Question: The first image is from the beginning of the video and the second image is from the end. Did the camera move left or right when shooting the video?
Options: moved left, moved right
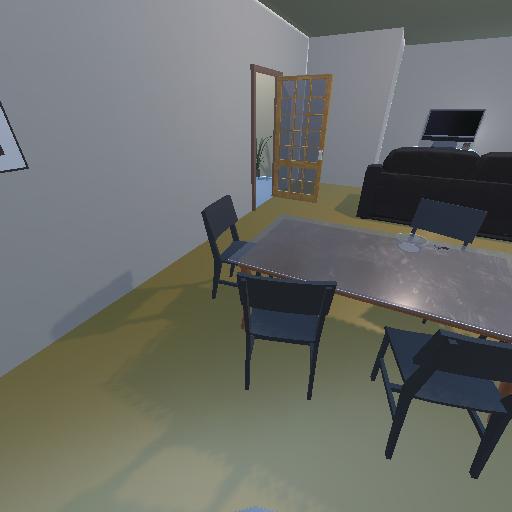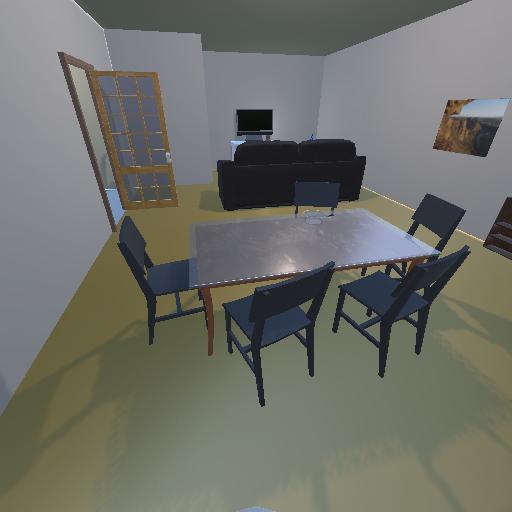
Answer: moved left